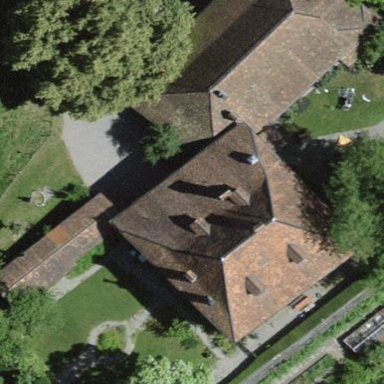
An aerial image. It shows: Farm building.